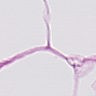
Metastatic tissue present: no